Question: I am trying to send an email from inside my C# console App. I have added the references and using statements but it seems I have not added everything I need. This is the first time I have ever attempted to do this so I figure there is something I have forgotten.
I got this code snippet from the MSDN site <URL>

Here is the code that I am getting issues with in VS 2010
'''
using System;
using System.Configuration;
using System.IO;
using System.Net;
using System.Net.Mail;
using System.Runtime.InteropServices;
using Outlook = Microsoft.Office.Interop.Outlook;
using Office = Microsoft.Office.Core;
namespace FileOrganizer
{
class Program
{
private void CreateMailItem()
{
//Outlook.MailItem mailItem = (Outlook.MailItem)
// this.Application.CreateItem(Outlook.OlItemType.olMailItem);
Outlook.Application app = new Outlook.Application();
Outlook.MailItem mailItem = app.CreateItem(Outlook.OlItemType.olMailItem);
mailItem.Subject = "This is the subject";
mailItem.To = "someone@example.com";
mailItem.Body = "This is the message.";
mailItem.Attachments.Add(logPath);//logPath is a string holding path to the log.txt file
mailItem.Importance = Outlook.OlImportance.olImportanceHigh;
mailItem.Display(false);
}
}
}
'''
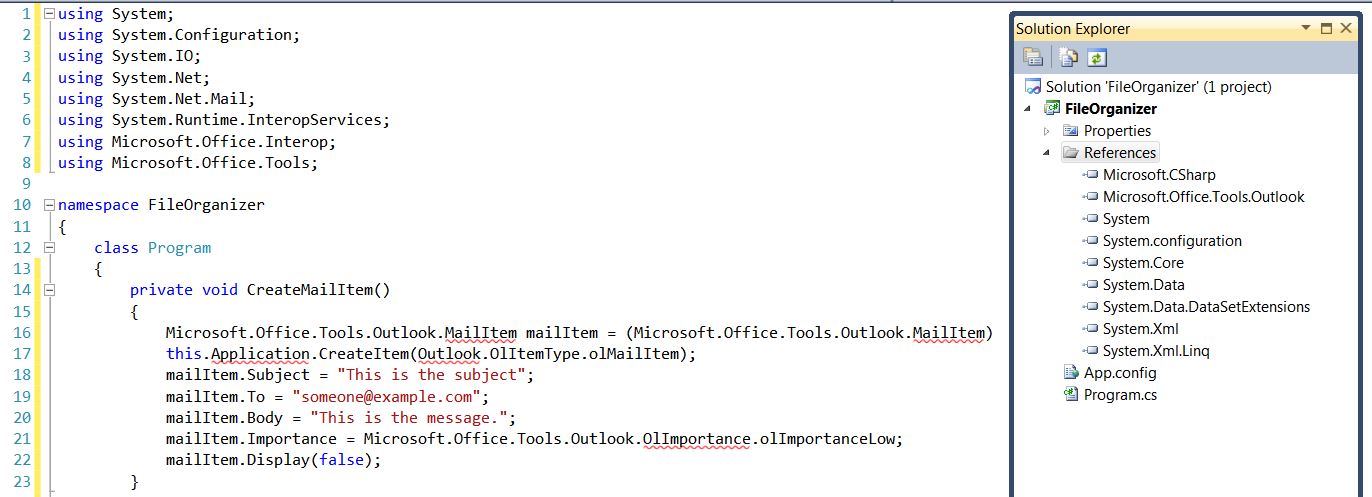
Answer: replace the line
'''
Outlook.MailItem mailItem = (Outlook.MailItem)
this.Application.CreateItem(Outlook.OlItemType.olMailItem);
'''
with
'''
Microsoft.Office.Interop.Outlook.Application app = new Microsoft.Office.Interop.Outlook.Application();
Microsoft.Office.Interop.Outlook.MailItem mailItem = app.CreateItem(Microsoft.Office.Interop.Outlook.OlItemType.olMailItem);
'''
Hope this helps,